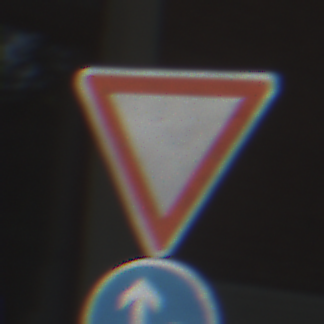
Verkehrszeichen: VorfahrtGewaehren
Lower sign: VorgeschriebeneFahrtrichtungGeradeausOderRechts
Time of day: Midday
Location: Outdoor (Suburban)
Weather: Clear
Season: NotSpecified
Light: Natural